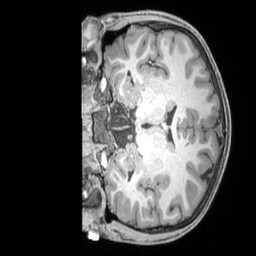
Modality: T1w
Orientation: coronal
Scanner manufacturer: siemens
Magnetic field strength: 3 T
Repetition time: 2.4 s
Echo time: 0.00224 s